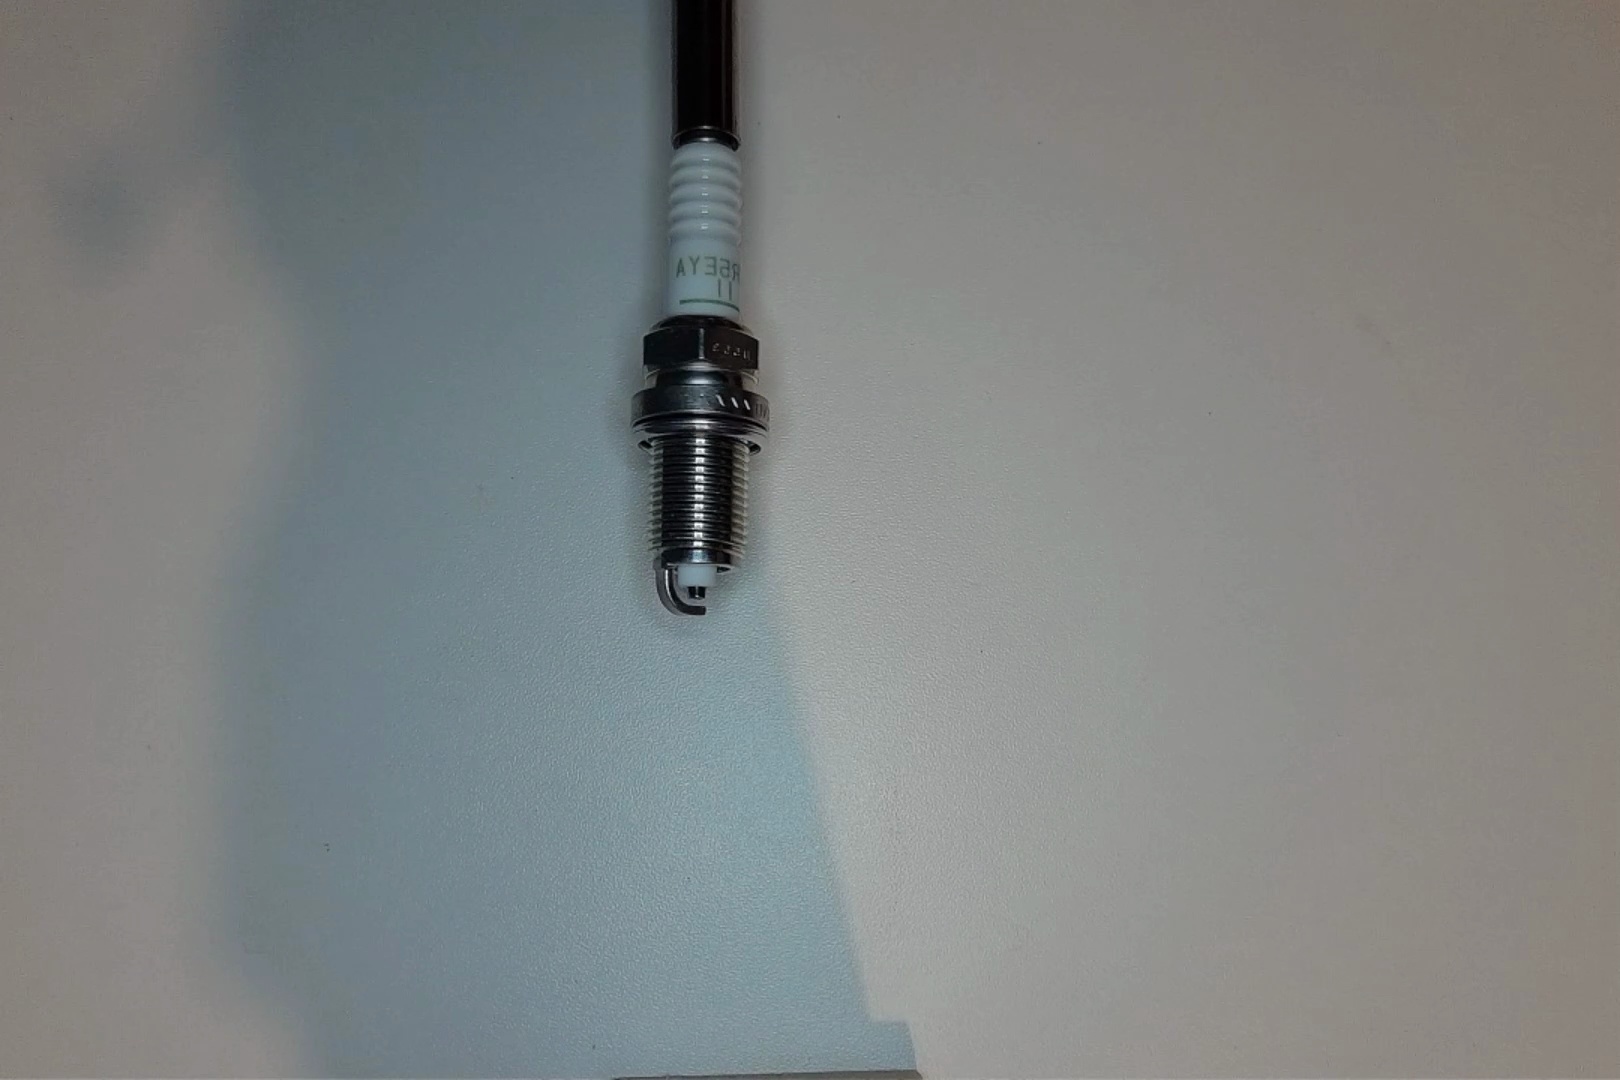
Label: normal